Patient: sex M, age 52
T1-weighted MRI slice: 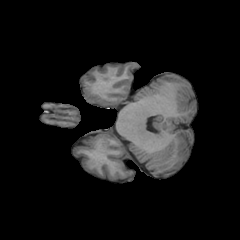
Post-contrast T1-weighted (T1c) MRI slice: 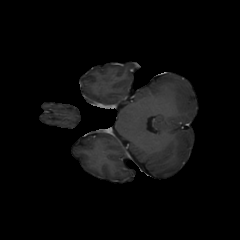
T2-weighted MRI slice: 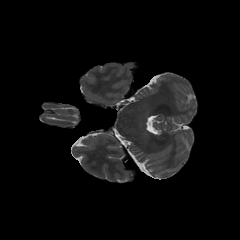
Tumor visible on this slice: no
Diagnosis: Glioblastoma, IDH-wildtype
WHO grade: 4